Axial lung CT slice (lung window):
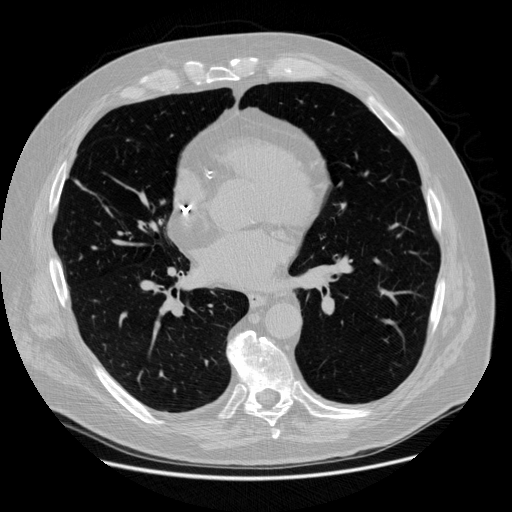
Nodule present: no